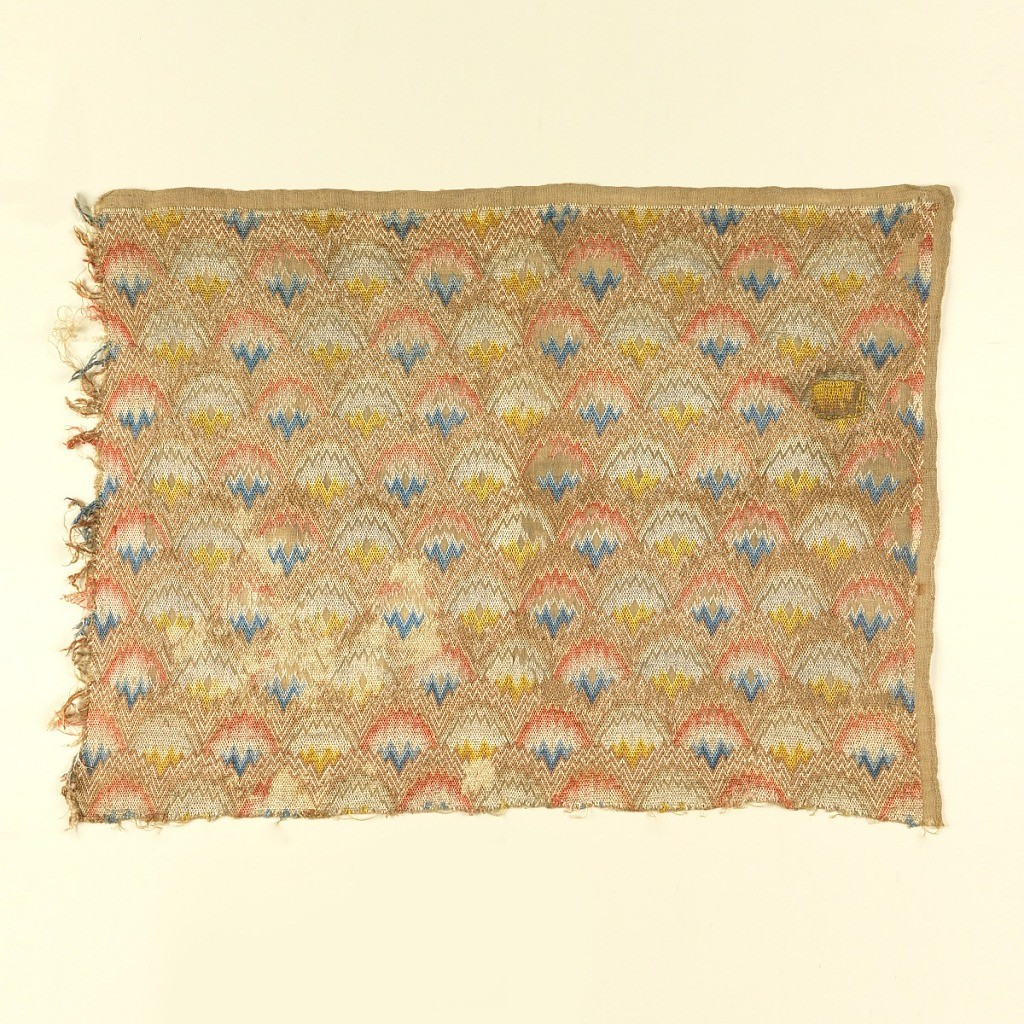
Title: Fragment
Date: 18th century
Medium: silk, jute Technique: counted stitch embroidery
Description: Fragment of flame stitch embroidery in silk on jute ground. Worked in shades of pink, blue, yellow, tan, and white.